Question: After swift 3.0 migration and compiling the app with Xcode 8, start seeing this pop up dialog after running app on device.

How do we fix this?
Might be related to iOS 10. Tested with a iOS 9 device and don't see this pop up .
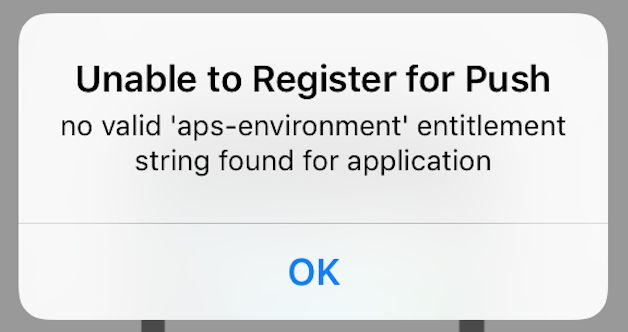
Answer: There is an settings in Xcode 8 that you have to turn it on:
<URL>
Credit goes to DipakSonara's answer <URL>